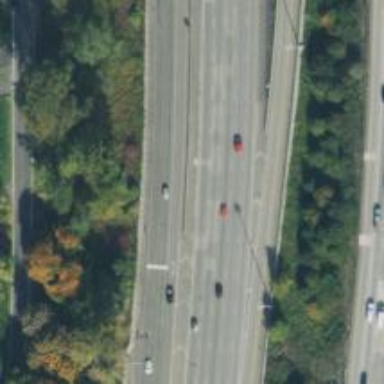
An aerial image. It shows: Motorway.